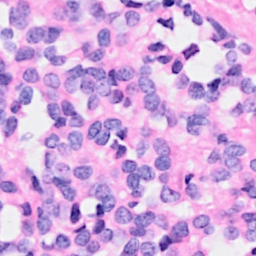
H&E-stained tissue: Breast